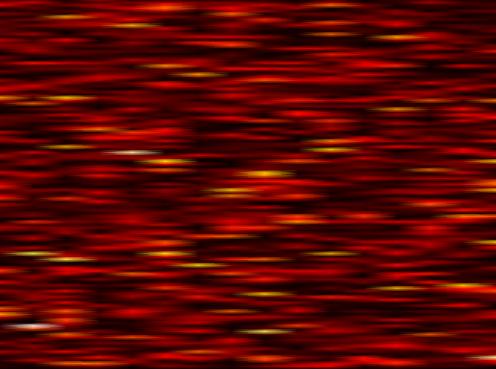
Label: WOLA